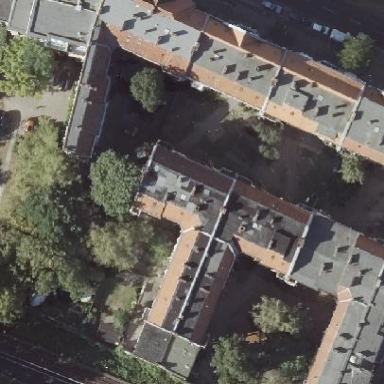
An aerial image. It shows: Residential building with distinctive double saltbox roof shape.